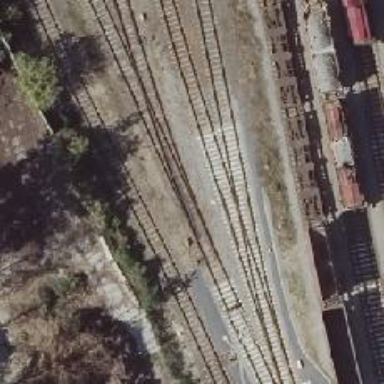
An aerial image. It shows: Railway siding for service.